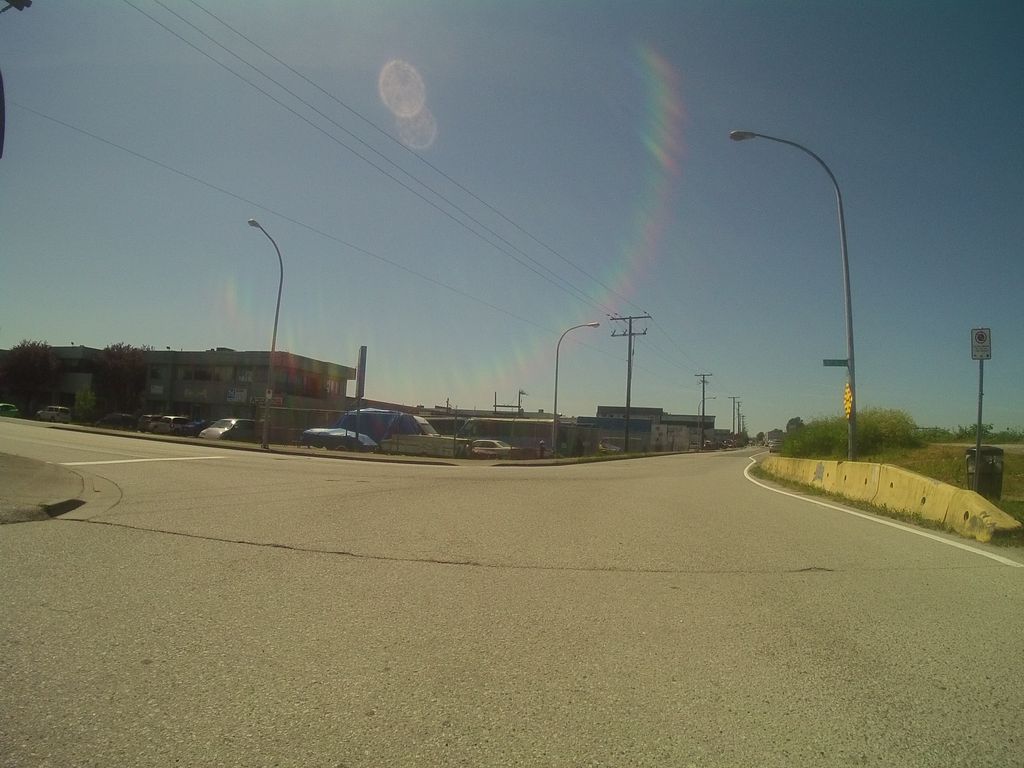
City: vancouver